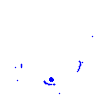
Particle: pion